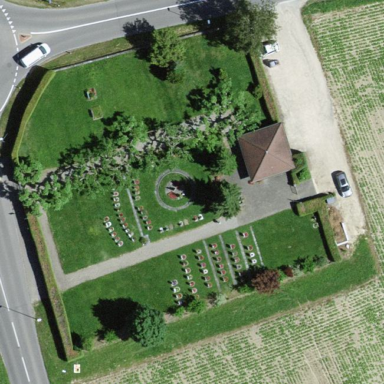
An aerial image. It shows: Cemetery.